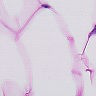
Metastatic tissue present: no